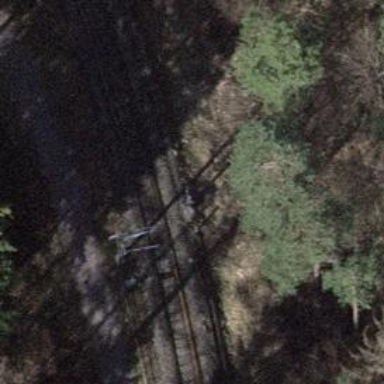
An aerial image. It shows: Single-track electrified railway with contact line.